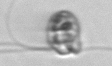
Label: flagellate_morphotype1